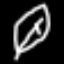
Label: leaf